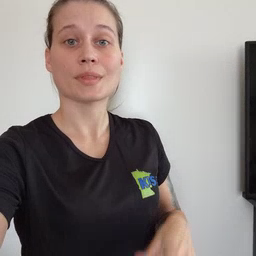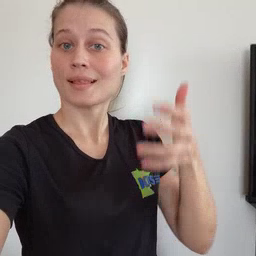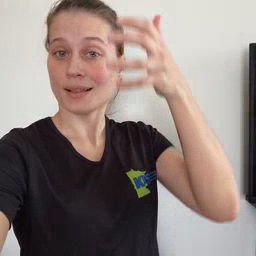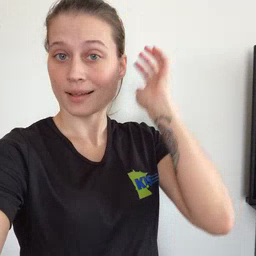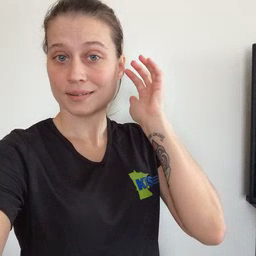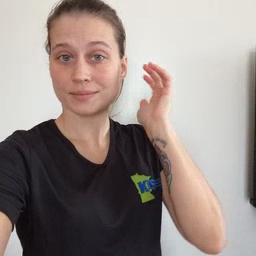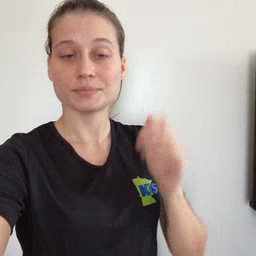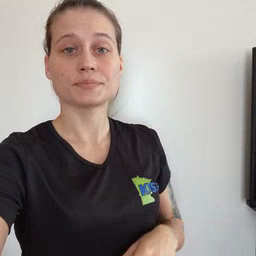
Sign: lion